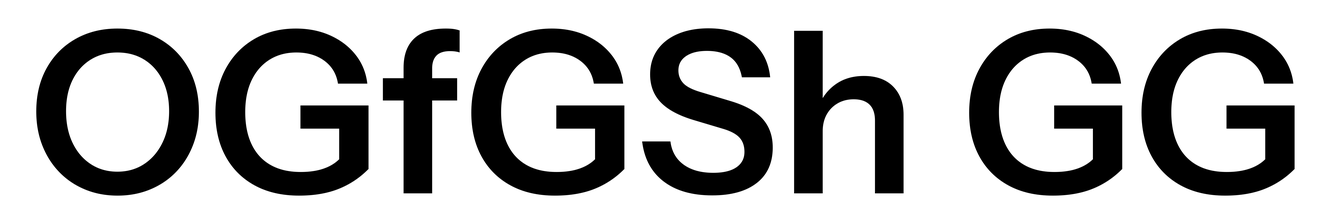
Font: InstrumentSans_SemiBold